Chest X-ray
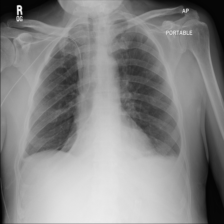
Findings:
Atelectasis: negative
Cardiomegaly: negative
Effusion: negative
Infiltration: negative
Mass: negative
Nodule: negative
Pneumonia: negative
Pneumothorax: negative
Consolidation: negative
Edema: negative
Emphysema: negative
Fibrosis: negative
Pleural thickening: negative
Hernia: negative